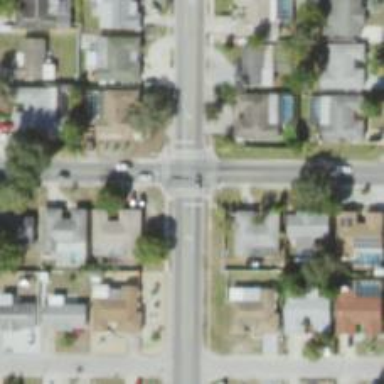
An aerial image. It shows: Marked road crossing.